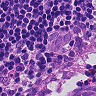
Metastatic tissue present: yes